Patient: sex F, age 34
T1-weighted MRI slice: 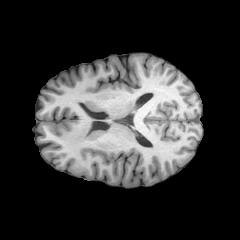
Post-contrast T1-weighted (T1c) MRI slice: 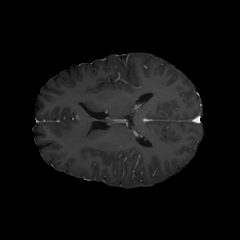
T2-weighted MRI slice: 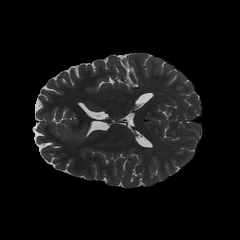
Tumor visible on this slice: yes
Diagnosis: Astrocytoma, IDH-mutant
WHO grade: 2